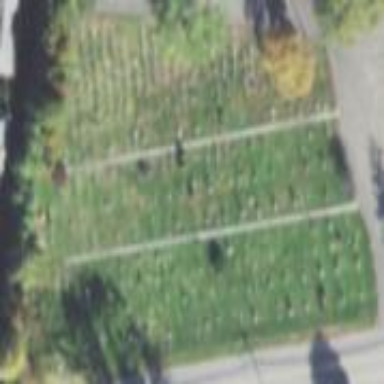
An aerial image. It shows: Cemetery.